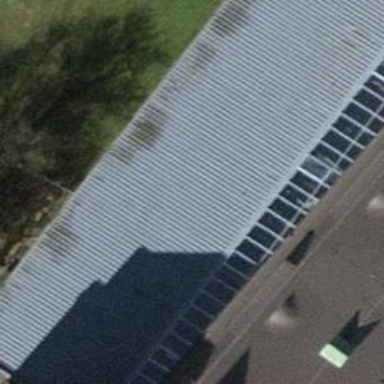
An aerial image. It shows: Building with flat roof. The color of the building is light steel blue.